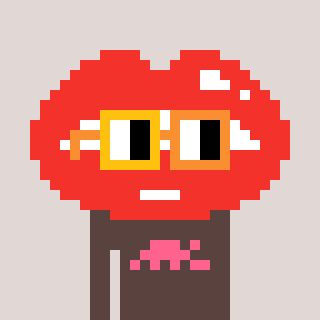
a pixel art character with square yellow and orange glasses, a lips-shaped head and a darkbrown-colored body on a warm background